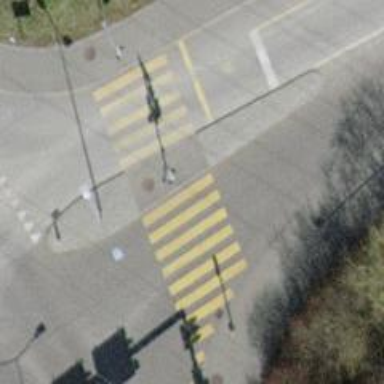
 there are traffic signals and zebra crossing."